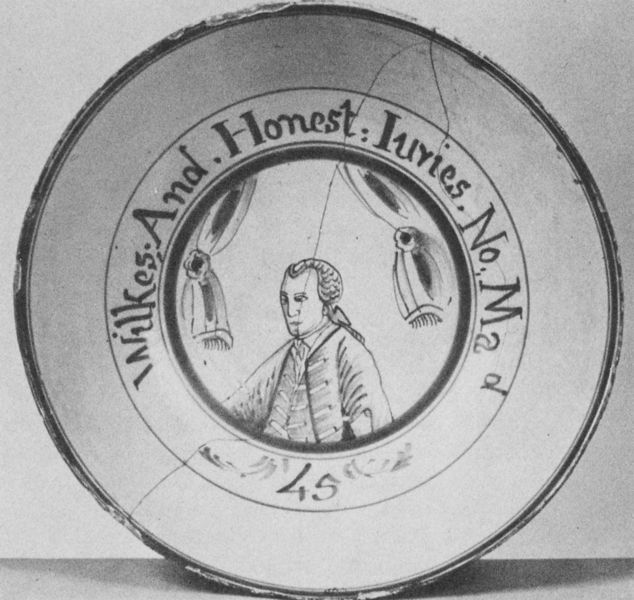
Titel: Teller mit Porträt von John Wilkes und  “45”
Institution: London, British Museum
Schlagwörter: mann, weiß, schwarz, zeichnung, teller, portrait, vorhang, england, rund, ton, perücke, sprung, schrift, rand, einfach, zopf, inschrift, foto, porzellan, text, kunst, meissen, porzelan, jubiläum, englisch, perrücke, mozart, meisen, 45, roccocco, tohn, tellerbemalung, honest